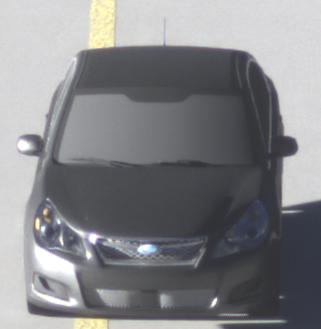
Make: Subaru
Model: Legacy 2.0R
Detailed model: Legacy (IV) Limousine
Model produced from: 2007/09
Model produced until: 2008/10
Doors: 4
Color: gray
Road condition: dry road
Daytime: sunrise or sunset
Contrast: high contrast